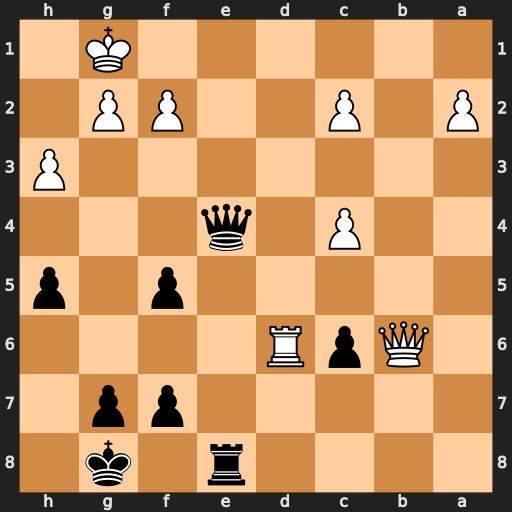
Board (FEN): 4r1k1/5pp1/1QpR4/5p1p/2P1q3/7P/P1P2PP1/6K1
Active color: b
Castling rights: -
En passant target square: -
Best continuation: Qe1+ Kh2 Qe5+ g3 Qxd6